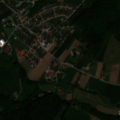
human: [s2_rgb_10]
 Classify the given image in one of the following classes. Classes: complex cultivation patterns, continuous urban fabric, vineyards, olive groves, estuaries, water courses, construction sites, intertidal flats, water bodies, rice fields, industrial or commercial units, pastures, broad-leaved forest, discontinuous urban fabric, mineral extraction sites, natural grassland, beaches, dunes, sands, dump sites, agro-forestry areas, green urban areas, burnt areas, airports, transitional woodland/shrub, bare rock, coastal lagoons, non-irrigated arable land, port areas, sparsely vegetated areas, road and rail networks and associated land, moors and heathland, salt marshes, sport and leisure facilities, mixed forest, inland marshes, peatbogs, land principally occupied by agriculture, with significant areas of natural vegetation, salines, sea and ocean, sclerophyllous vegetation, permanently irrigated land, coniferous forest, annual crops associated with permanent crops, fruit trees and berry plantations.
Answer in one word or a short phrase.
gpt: discontinuous urban fabric, non-irrigated arable land, pastures, land principally occupied by agriculture, with significant areas of natural vegetation, broad-leaved forest